Interaction volume radius: 10 \u00c5
Interaction volume height: 15 \u00c5
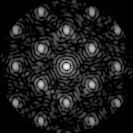
Disorder parameter: 0.2654